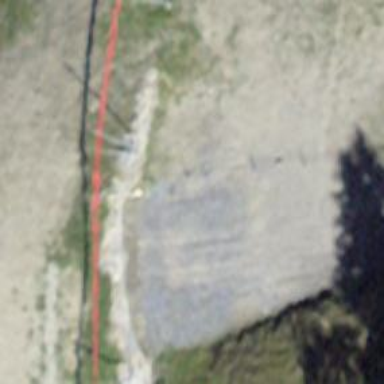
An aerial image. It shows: Track road passing through tunnel.